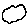
Label: cloud